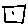
Label: square